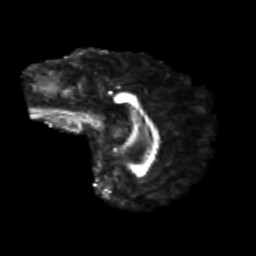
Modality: FA
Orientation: sagittal
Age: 25
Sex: female
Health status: healthy
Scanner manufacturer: philips
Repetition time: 7.389 s
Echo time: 0.08599 s